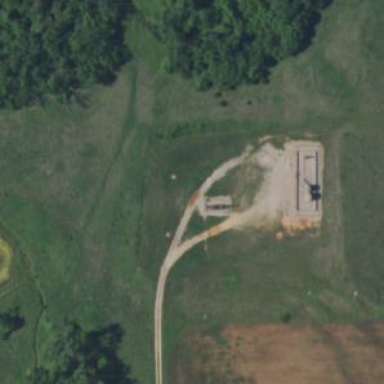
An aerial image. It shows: Petroleum well.